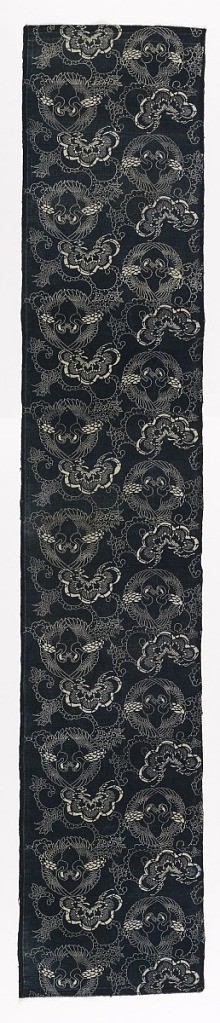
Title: Textile
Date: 19th century
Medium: cotton Technique: stenciled resist (katazome) on plain weave
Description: Length of stencil resist (katazome) with ivory pattern on blue ground. Pairs of birds, leaves and tendrils in two rows, each row facing in opposite direction.